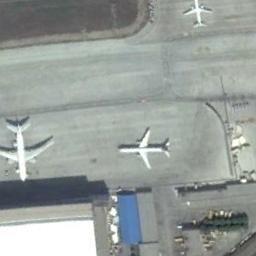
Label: airplane